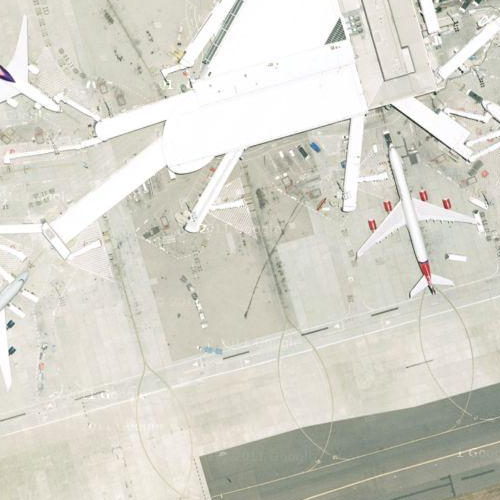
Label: sydney